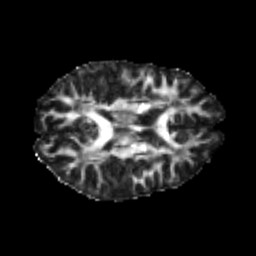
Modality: FA
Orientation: axial
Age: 22
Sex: female
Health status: healthy
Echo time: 0.074 s